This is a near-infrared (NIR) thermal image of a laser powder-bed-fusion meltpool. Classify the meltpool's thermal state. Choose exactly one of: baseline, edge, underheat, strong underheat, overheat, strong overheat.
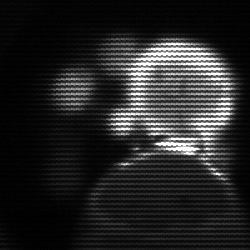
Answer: baseline